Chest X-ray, AP view. Patient: 43 years old, sex M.
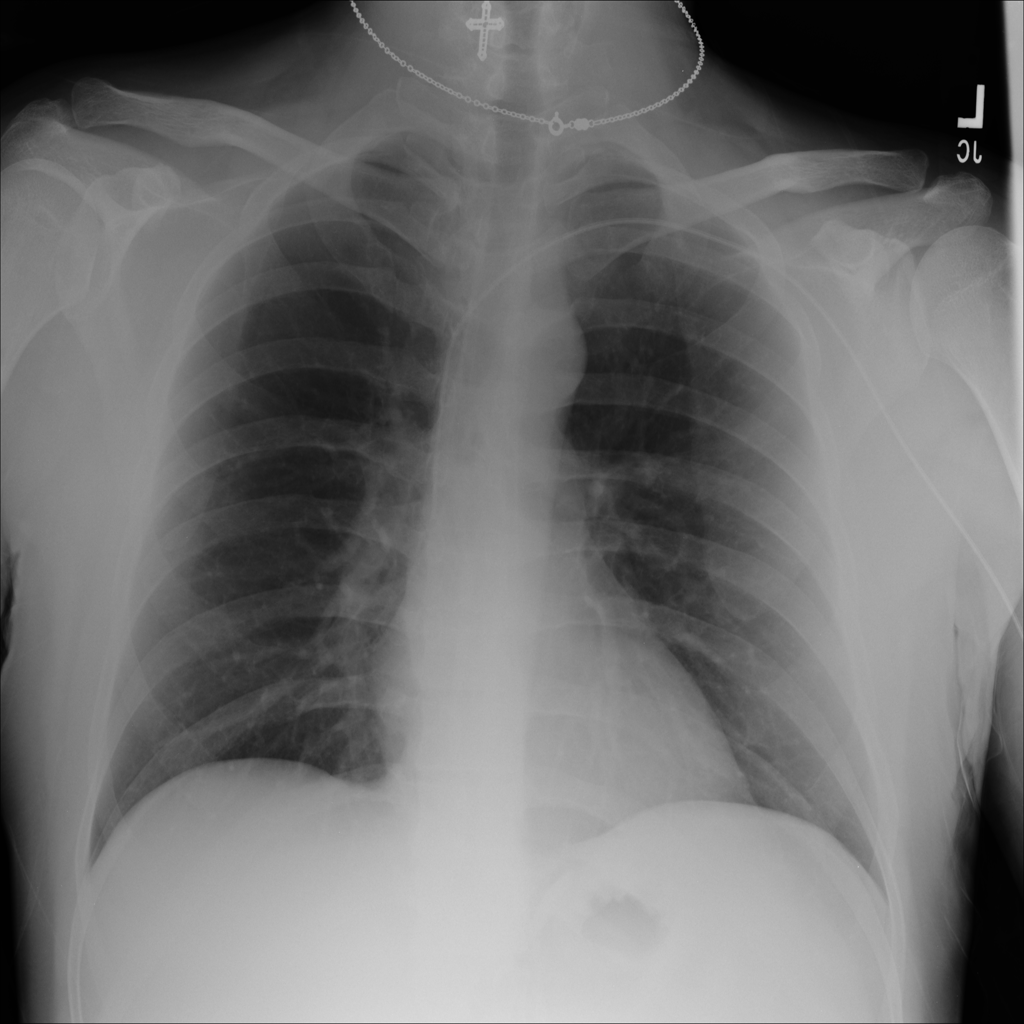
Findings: No Finding